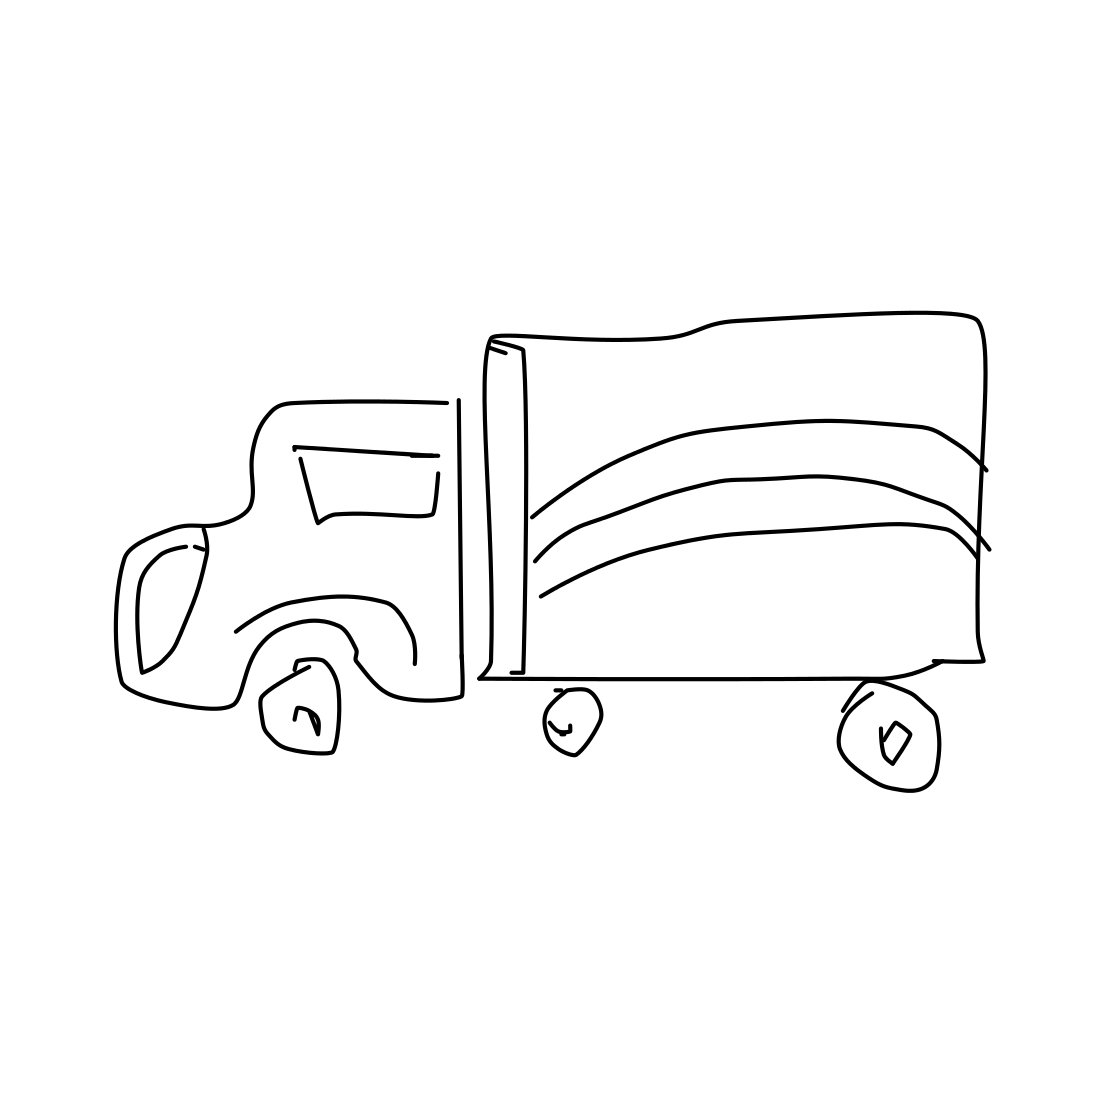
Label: truck